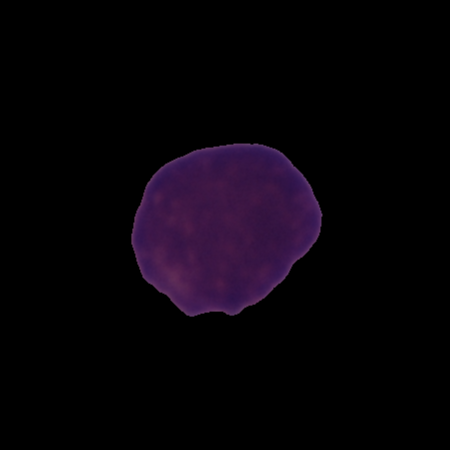
Label: cancer